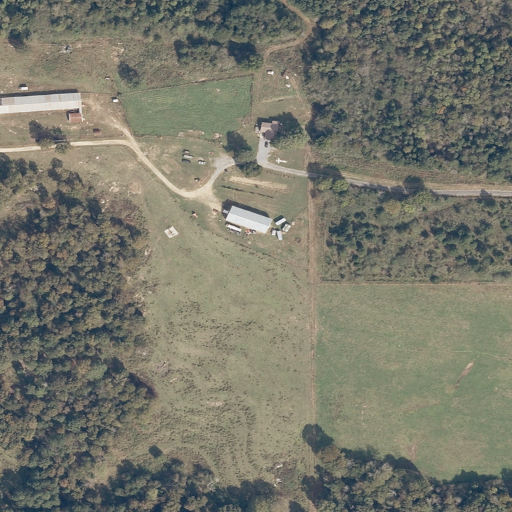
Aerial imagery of cape in Alabama named Redbud Point containing pasture, mixed forest, deciduous forest, open development, low intensity development, and evergreen forest